Question: I am trying to add a column to my data frame that calculates the average across rows of a subset of my data frame columns. I am trying this ('Min1-Min5' are the names of the subset of columns I want the average for):
'''
df_temps['MinAvg'] = df_temps[['Min1', 'Min2', 'Min3', 'Min4', 'Min5']].mean(axis=1)
'''
but it returns a column called 'MinAvg' with all 'NaN' values. There are no 'NA' or missing data points in my data frame.

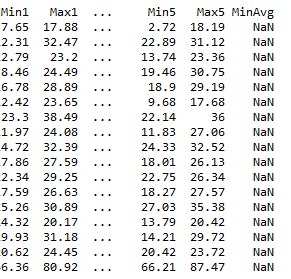
Answer: Problem is type of value are 'string's, so need convert them to 'float':
'''
cols = ['Min1', 'Min2', 'Min3', 'Min4', 'Min5']
df_temps['MinAvg'] = df_temps[cols].astype(float).mean(axis=1)
'''
Or reassign back converted columns:
'''
df_temps = df_temps.astype(float)
df_temps['MinAvg'] = df_temps.mean(axis=1)
'''